Question:
My question is related to 'ServiceASpecificField' and 'ServiceBSpecificField'. I feel that these two fields are placed inappropriately because for all records of 'service A' for all subscribers in 'SubscriberServiceMap' table, 'ServiceBSpecificField' will have null value and vice versa.
If I move these two fields in Subscribers table, then I will have another problem. All those subscribers who only avail 'service A' will have null value in 'Subscribers.ServiceBSpecificField'.
So what should be done ideally?
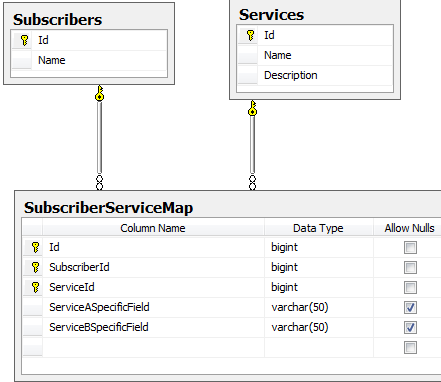
Answer: An easy way to do this is to ask yourself: Do the values of these columns vary according to the ('SubscriberServiceMap' table) or the ?
If every subscriber of "Service A" has the same value for 'ServiceASpecificField', only then must you move this to the 'Services' table.
How many such fields do you anticipate? ServiceASpecificField, ServiceBSpecificField, C, D... and so forth? If the number is sizable, you could go for an <URL>, which would involve the creation of another table.